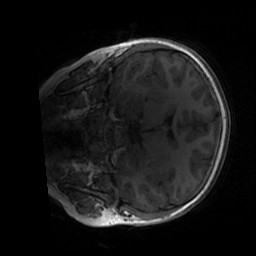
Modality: T1w
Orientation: coronal
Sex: male
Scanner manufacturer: siemens
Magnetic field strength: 3 T
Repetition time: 1.9 s
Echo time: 0.00243 s